一年级 · 算术
奶奶看的这部电视剧一共多少集?

一部电视剧我已

经看完了 60 集,

还有 8 集没看。

答：这奶奶看的这部电视剧一共（）集。
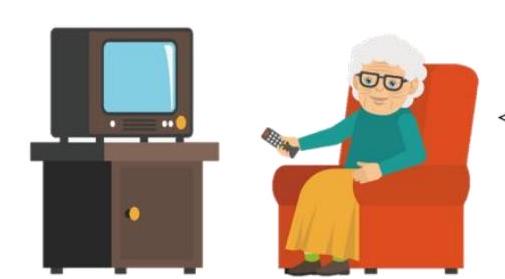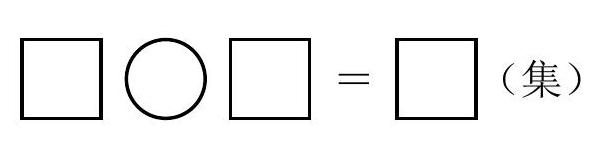
答案: 详解$60+8=68$ (集)

答：这奶奶看的这部电视剧一共 68 集。